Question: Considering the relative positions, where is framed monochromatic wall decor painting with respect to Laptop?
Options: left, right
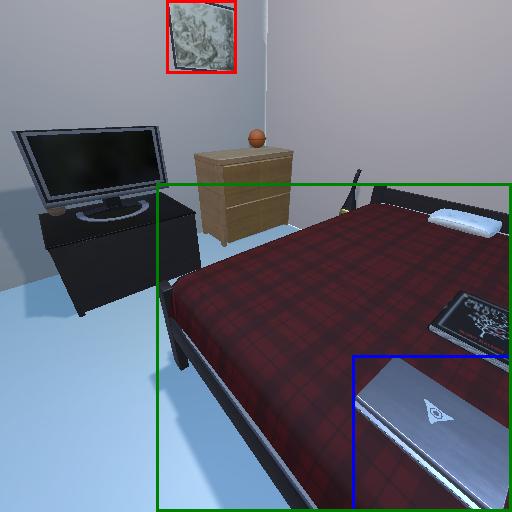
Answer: left